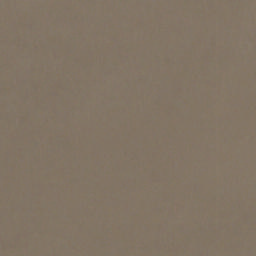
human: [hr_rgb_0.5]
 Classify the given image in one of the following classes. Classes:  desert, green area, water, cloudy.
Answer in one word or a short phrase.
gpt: cloudy